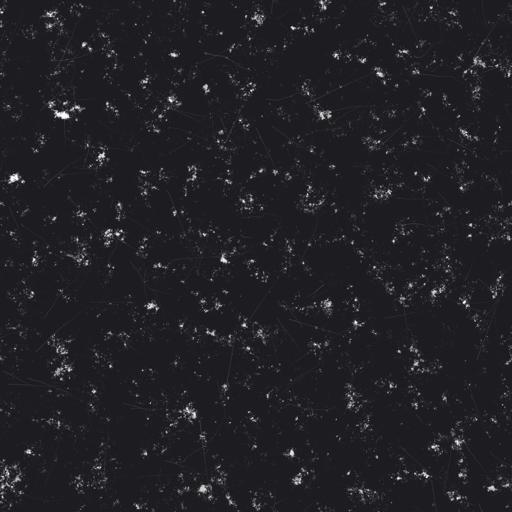
Tags: hole holes metal pattern perforated sheet sheets stamped